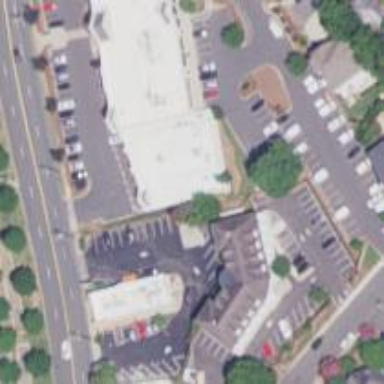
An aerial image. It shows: Pharmacy providing healthcare services.